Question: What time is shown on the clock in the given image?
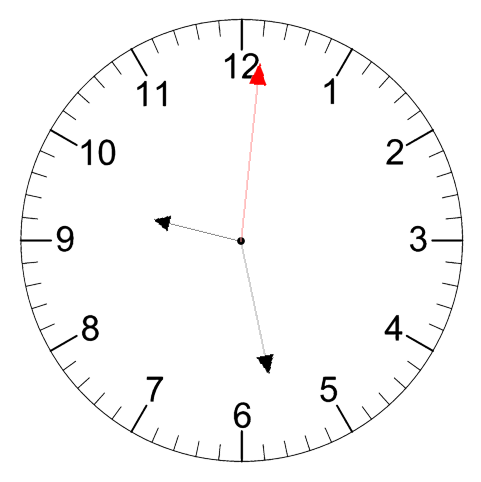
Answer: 09:28:01